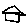
Label: house